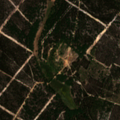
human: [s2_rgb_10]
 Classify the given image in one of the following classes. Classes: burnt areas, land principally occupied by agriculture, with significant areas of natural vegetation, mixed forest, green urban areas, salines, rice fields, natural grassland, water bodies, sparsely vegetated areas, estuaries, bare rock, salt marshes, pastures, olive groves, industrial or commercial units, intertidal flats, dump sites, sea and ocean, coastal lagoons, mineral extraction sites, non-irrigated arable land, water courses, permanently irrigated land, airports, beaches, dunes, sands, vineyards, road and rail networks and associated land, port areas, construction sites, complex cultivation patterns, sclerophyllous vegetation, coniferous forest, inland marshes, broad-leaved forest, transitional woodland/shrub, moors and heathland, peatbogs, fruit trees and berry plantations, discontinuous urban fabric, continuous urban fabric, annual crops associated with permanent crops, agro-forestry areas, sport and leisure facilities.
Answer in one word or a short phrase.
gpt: continuous urban fabric